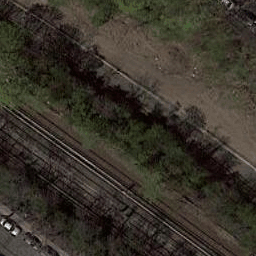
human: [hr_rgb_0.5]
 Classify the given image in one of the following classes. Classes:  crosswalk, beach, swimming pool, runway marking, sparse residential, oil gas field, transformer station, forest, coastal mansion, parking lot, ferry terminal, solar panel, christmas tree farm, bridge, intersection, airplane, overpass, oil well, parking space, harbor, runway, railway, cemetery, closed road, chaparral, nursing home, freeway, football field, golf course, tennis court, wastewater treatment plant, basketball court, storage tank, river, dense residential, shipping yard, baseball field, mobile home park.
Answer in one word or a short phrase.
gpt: railway